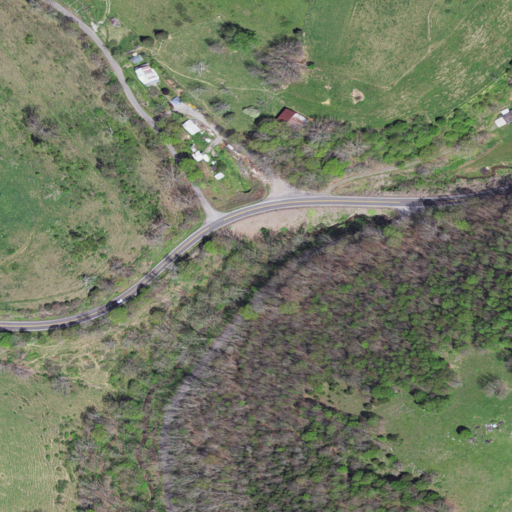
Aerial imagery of valley in Virginia named Wallow Hollow containing pasture, deciduous forest, open development, low intensity development, mixed forest, and medium intensity development